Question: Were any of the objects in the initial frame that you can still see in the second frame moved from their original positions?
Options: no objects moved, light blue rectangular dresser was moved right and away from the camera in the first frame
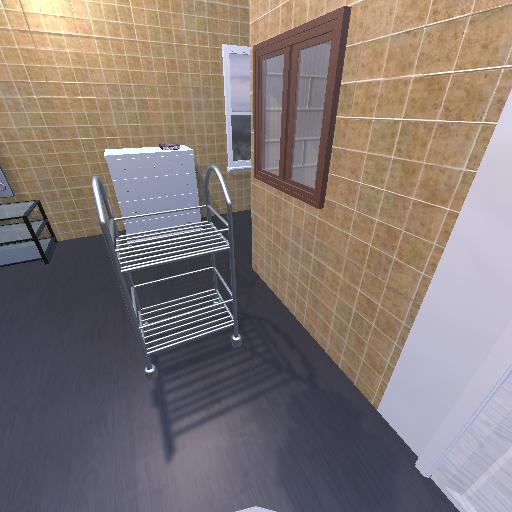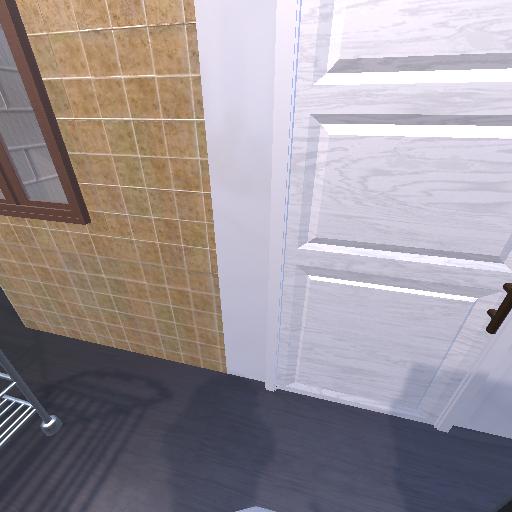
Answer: no objects moved